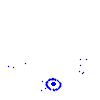
Particle: electron